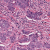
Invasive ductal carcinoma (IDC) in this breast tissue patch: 1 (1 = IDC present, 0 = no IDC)